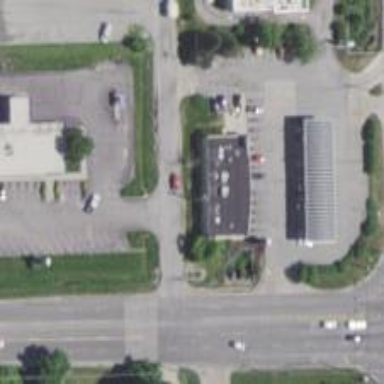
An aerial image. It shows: Convenience shop.